Question: I'm facing a problem using TKinter via PyCharm.
The button placing keeps on running.
I've tried grid and pack yet no luck.
Even row , anchor but i keep getting different results.

'''
jay = Tk()
jay.title("Awesome Software")
jay.geometry("720x560")
searchbutton = Button(jay, text="Setting")
searchbutton.pack(side=TOP)
stopbutton = Button(jay, text="Stop")
stopbutton.pack(side=TOP)
setbutton = Button(jay, text="Search")
setbutton.pack(side=TOP)
mainloop()
'''
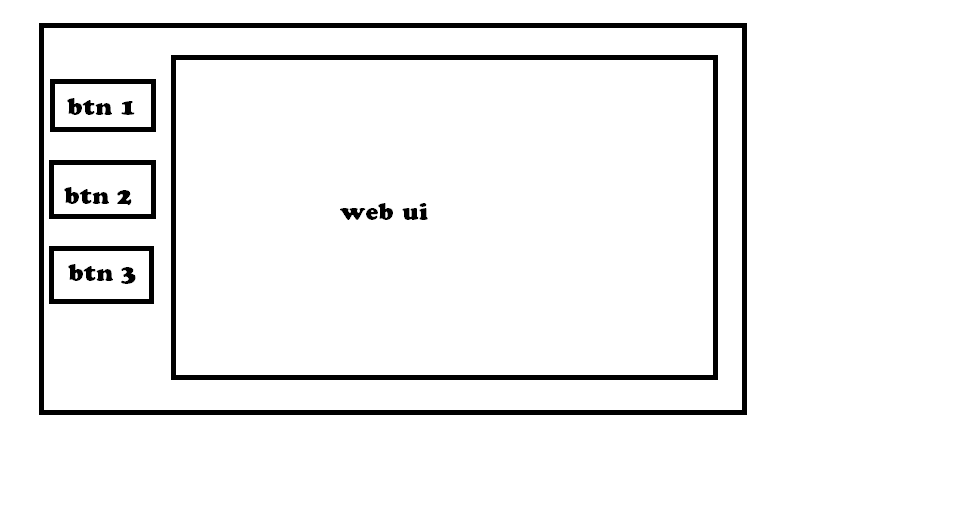
Answer: Found it ,
'''
jay = Tk()
jay.title("Awesome Software")
jay.geometry("720x560")
but_frame = Frame(jay)
searchbutton = Button(but_frame, text="Search")
searchbutton.pack(side=TOP, padx=20,pady=10)
stopbutton = Button(but_frame, text="Stop")
stopbutton.pack(side=TOP,pady=10)
setbutton = Button(but_frame, text="Settings")
setbutton.pack(side=TOP,pady=10)
but_frame.pack(side=LEFT)
mainloop()
'''
Build a frame then do it